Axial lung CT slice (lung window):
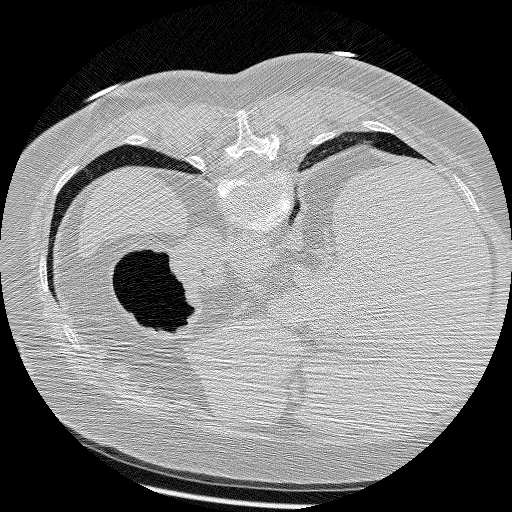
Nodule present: no